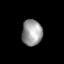
Tissue: lung
Cell type: Epithelial cells
Senescence score: 0.1924
Nuclear area (px): 514
Mean DAPI intensity: 155.488